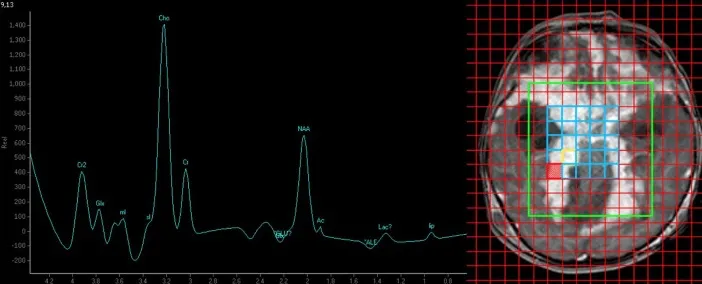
MR spectroscopy (TE/TR = 144 ms/2,000 ms) findings of elevated choline:creatine ratio (4.34) suggesting high cell turnover in favor of malignancy. The absence of a singlet peak at 3.8 ppm makes tuberculoma less likely.
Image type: radiology (mri)